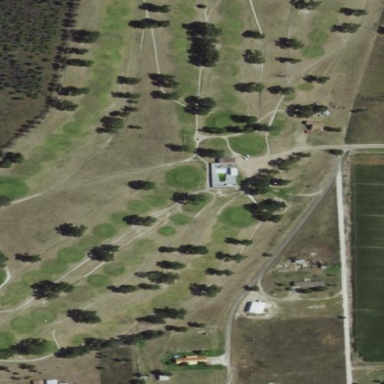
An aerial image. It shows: Golf rough area.